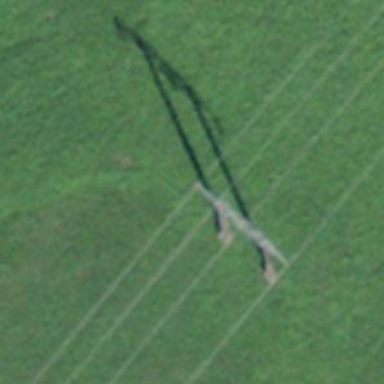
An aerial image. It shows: H-frame power tower with distinctive design.